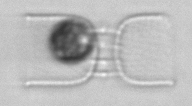
Label: Stephanopyxis